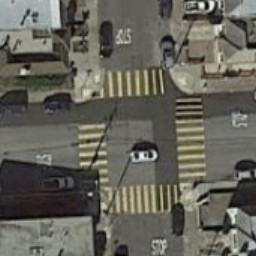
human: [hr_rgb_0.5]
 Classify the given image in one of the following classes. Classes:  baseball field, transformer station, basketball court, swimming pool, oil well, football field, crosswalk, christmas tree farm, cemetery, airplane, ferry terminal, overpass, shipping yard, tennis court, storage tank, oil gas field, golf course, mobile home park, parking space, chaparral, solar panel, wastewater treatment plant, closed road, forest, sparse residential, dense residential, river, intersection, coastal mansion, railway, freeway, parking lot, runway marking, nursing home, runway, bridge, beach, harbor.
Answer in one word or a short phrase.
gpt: crosswalk